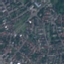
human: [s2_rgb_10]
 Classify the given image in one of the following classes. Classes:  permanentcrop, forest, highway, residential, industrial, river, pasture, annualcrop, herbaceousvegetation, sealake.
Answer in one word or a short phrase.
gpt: Residential